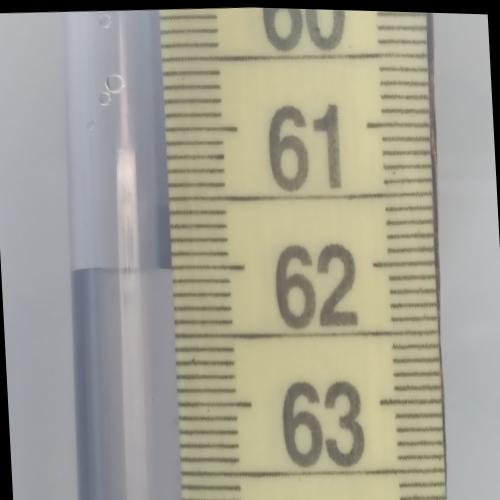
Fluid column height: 62.0 cm